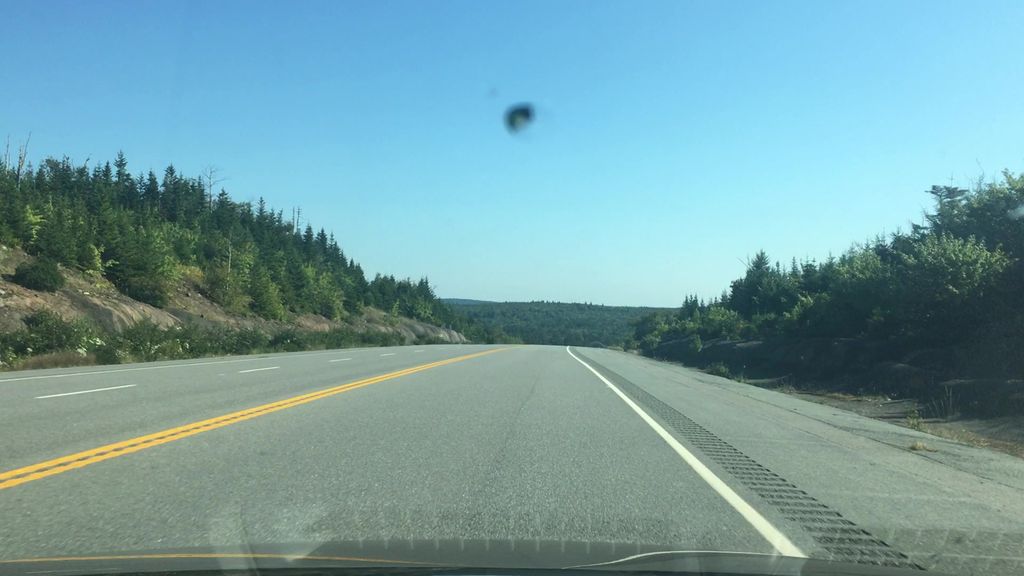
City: halifax